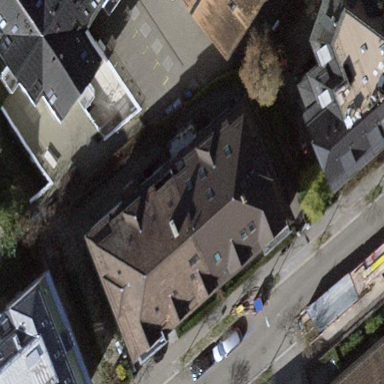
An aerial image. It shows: Building with hipped roof shape.